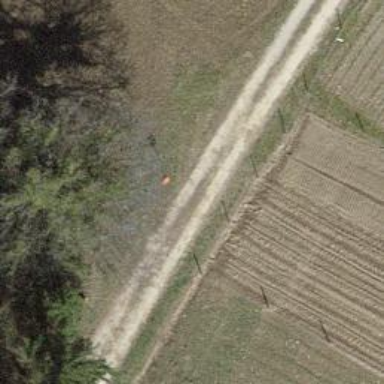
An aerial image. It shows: Aerial marker.